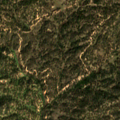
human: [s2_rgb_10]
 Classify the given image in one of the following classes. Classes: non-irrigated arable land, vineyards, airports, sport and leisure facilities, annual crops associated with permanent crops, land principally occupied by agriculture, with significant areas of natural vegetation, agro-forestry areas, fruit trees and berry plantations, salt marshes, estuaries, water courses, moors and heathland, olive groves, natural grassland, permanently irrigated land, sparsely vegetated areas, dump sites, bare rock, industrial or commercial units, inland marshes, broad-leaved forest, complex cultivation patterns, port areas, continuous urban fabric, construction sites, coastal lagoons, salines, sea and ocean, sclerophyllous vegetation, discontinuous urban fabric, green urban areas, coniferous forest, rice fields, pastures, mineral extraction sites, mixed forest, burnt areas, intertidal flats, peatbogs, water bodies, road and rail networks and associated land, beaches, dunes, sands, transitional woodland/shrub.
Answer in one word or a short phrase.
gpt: agro-forestry areas, broad-leaved forest